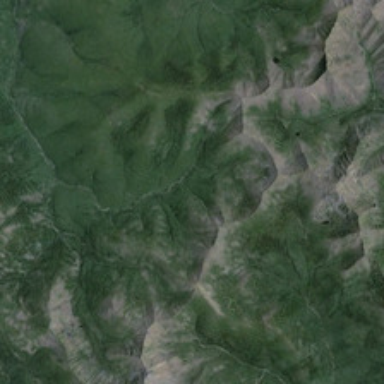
The mountain peak is bare while other parts are green .